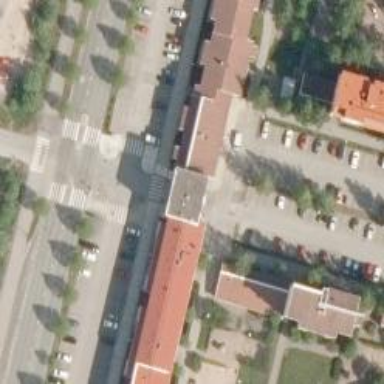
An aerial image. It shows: Footway road through building passage tunnel.